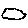
Label: cloud